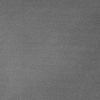
Atmospheric dust classification: dusty